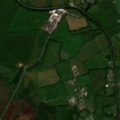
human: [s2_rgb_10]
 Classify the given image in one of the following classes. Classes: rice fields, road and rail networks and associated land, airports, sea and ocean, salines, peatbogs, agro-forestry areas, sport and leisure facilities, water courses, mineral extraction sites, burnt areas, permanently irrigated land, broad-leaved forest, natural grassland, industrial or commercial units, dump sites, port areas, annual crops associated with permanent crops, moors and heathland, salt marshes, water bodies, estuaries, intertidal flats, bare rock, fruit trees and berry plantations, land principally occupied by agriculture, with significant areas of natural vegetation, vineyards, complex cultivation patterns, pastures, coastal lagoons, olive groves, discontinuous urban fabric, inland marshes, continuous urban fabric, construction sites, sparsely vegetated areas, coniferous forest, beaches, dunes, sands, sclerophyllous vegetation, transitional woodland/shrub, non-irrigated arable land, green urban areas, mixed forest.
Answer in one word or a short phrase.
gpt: non-irrigated arable land, pastures, peatbogs